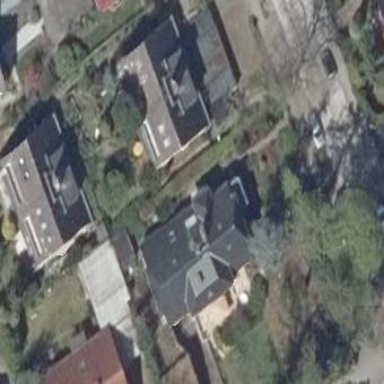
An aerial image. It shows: Semidetached house.